Question: I'm managing multiple Jenkins buildservers and find that the "popups" that appear in the GUI when I move my mouse over elements are very annoying and cumbersome.
Here is an example of how the context menu hides the links to the other jobs when my mouse hover over the "Build printer software" job:

Is there a way to disable these popup menus?
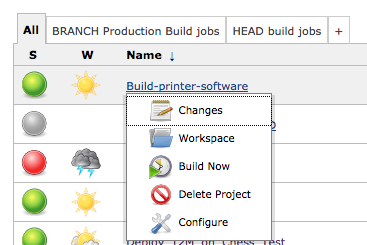
Answer: Does this help?
Otherwise, which popups (tooltips?) are you referring to?
<URL>